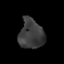
Tissue: lung
Cell type: Epithelial cells
Senescence score: 0.2407
Nuclear area (px): 719
Mean DAPI intensity: 60.709